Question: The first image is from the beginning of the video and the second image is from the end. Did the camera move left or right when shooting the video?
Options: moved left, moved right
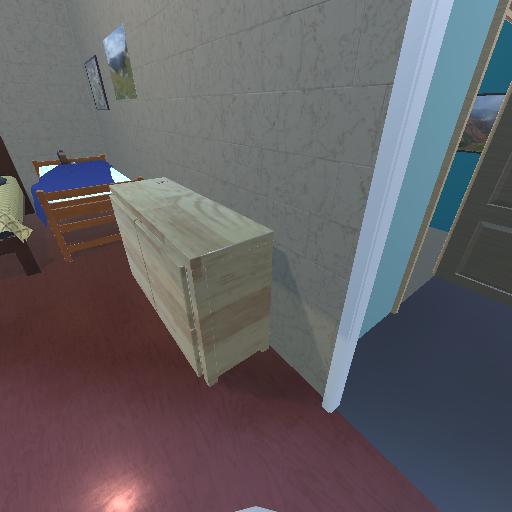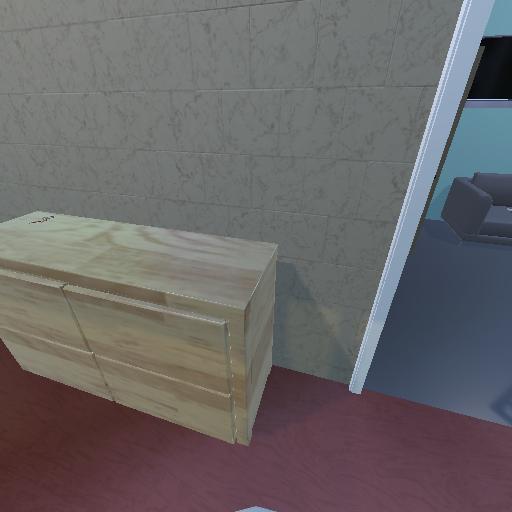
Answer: moved left